Question:
'''
DatabaseReference dr1 = FirebaseDatabase.getInstance().getReference("DailyExpenseTable");
dr1.removeValue();
Toast.makeText(getActivity(),"DailyExpense Removed",Toast.LENGTH_LONG).show();'
'''
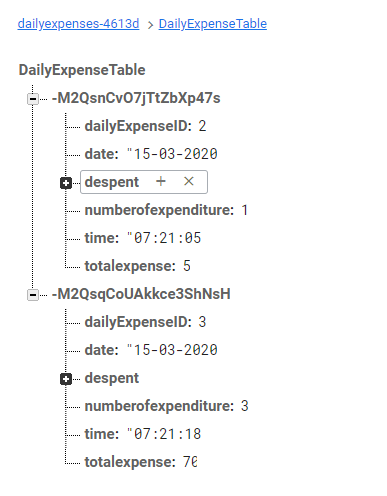
Answer: The code you have in your question removes the entire 'DailyExpenseTable' node, so also all expenses under there.
If you want to remove a single node under it and you know the key of that node, you can remove it with:
'''
DatabaseReference dr1 = FirebaseDatabase.getInstance().getReference("DailyExpenseTable");
dr1.child("-M2QsnCvO7jTtZbXp47s").removeValue();
'''
If you don't know the key, but know another property, you can first execute a query and then remove the results of that query with:
'''
DatabaseReference dr1 = FirebaseDatabase.getInstance().getReference("DailyExpenseTable");
dr.orderByChild("dailyExpenseID").equalTo("2").addListenerForSingleValueEvent(new ValueEventListener() {
@Override
public void onDataChange(DataSnapshot dataSnapshot) {
for (DataSnapshot expenseSnapshot: dataSnapshot.getChildren()) {
expenseSnapshot.getRef().removeValue();
}
}
@Override
public void onCancelled(DatabaseError databaseError) {
throw databaseError.toException();
}
}
'''
In the latter case, you may end up deleting multiple nodes, if multiple expenses can have the same value for 'dailyExpenseID'.
If that can never happen, you might want to consider using the 'dailyExpenseID' as the key for the child nodes. So store them with:
'''
dr1.child(expenseId).setValue(...)
'''
Instead of the 'dr1.push.setValue(...)' that you now likely use.